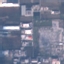
Land use / land cover: Industrial